Interaction volume radius: 5 \u00c5
Interaction volume height: 35 \u00c5
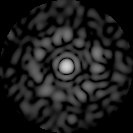
Disorder parameter: 0.8528